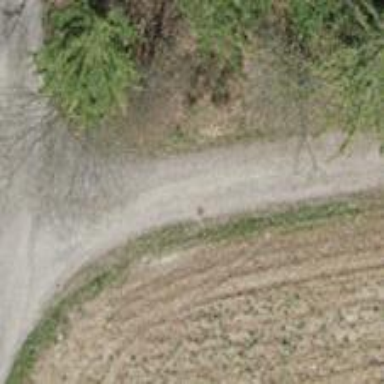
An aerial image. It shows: Gravel track with Grade 3 quality.